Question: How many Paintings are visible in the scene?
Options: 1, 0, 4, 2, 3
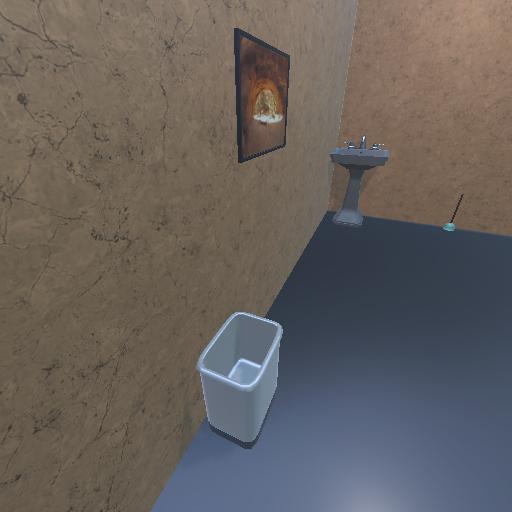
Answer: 1